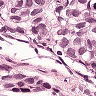
Metastatic tissue present: yes